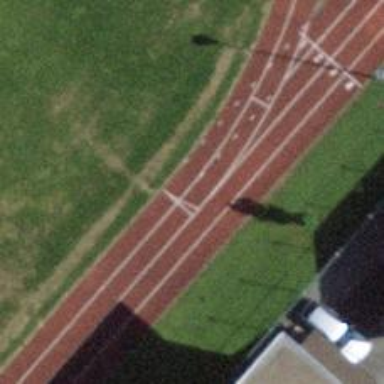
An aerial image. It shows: Athletics track located on leisure land.